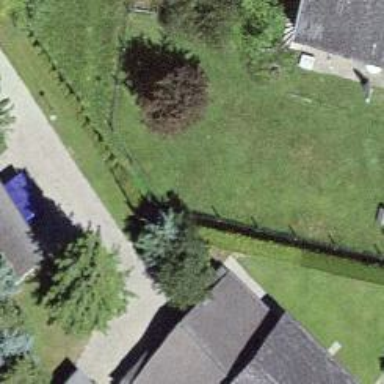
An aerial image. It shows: Hedge barrier.